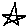
Label: star